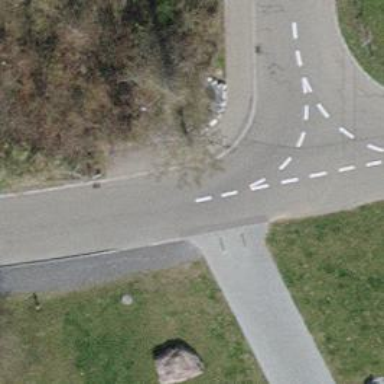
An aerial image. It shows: Bollard.